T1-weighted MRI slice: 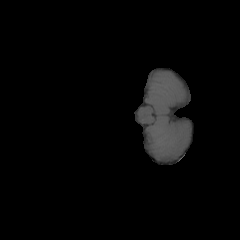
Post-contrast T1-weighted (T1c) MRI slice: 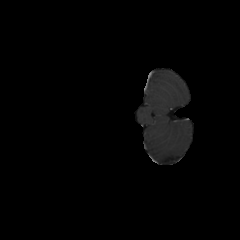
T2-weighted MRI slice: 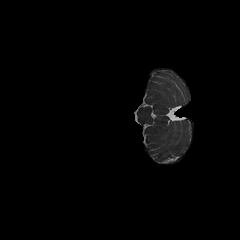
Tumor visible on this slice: no